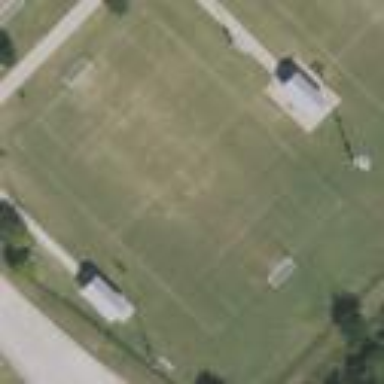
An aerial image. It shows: Soccer pitch for outdoor sports and leisure activities.